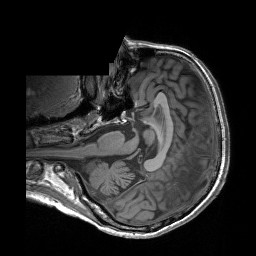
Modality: T1w
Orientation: axial
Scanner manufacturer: siemens
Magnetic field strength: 3 T